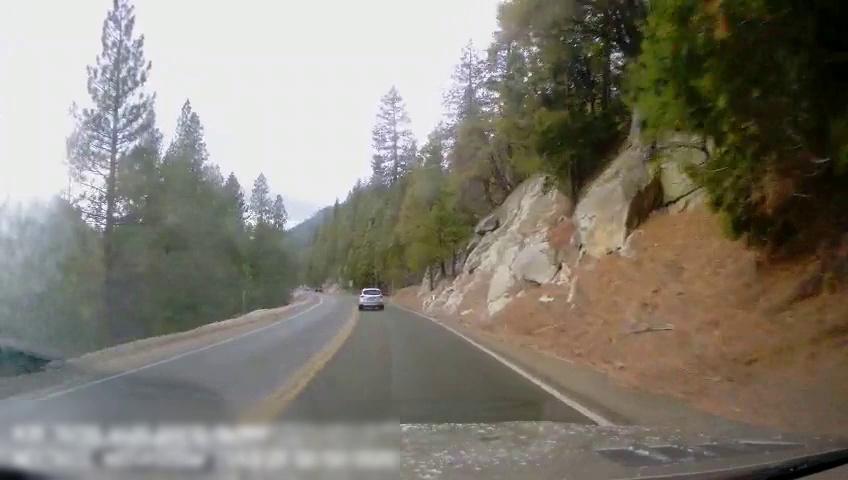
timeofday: Day
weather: Sunny
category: Drivable Space
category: Vehicles | SUV
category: Lanes | Alternate Lane
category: Lanes | Current Lane
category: Lanes | Opposite Lane
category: Lanes | Opposite Lane